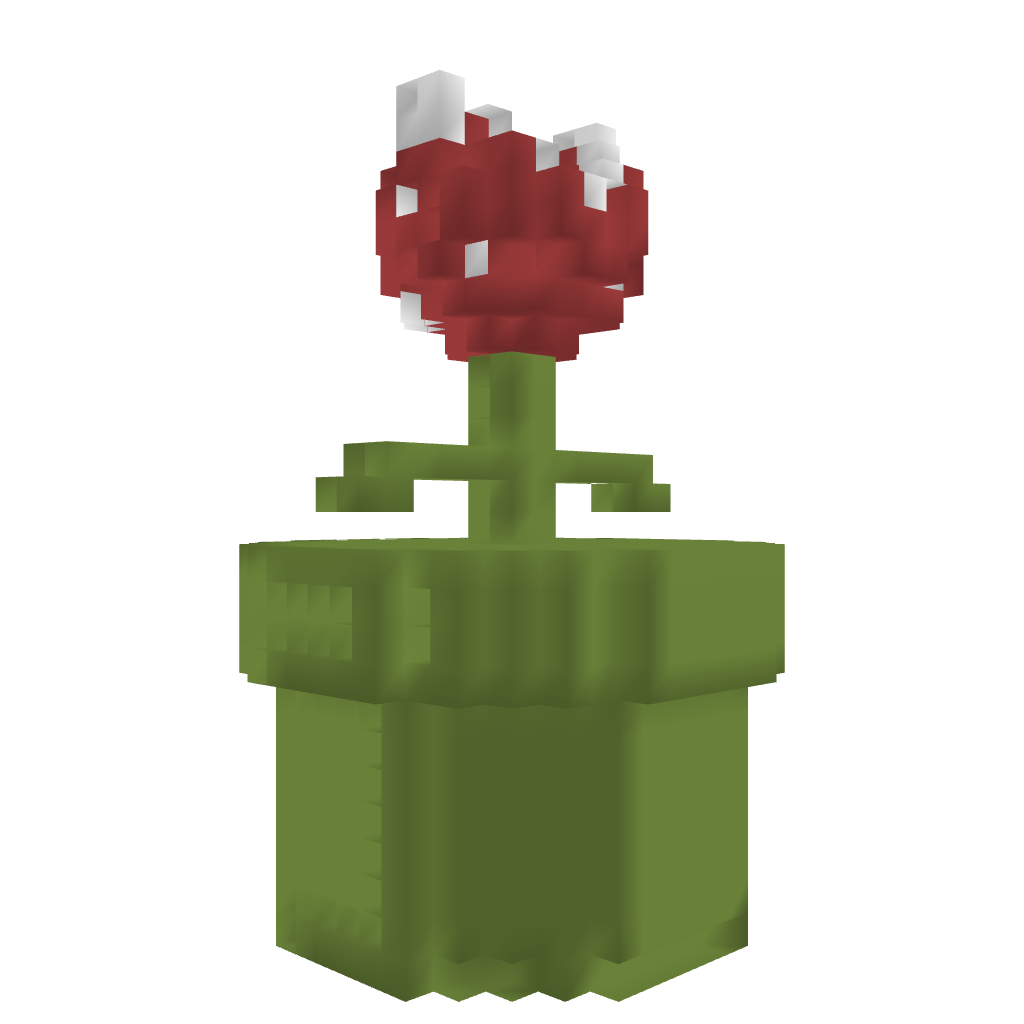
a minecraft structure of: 3d mario pipe _pharna plant high quality green pipe red plant